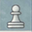
Piece: wP